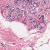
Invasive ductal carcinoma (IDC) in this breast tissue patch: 0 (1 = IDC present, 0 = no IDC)